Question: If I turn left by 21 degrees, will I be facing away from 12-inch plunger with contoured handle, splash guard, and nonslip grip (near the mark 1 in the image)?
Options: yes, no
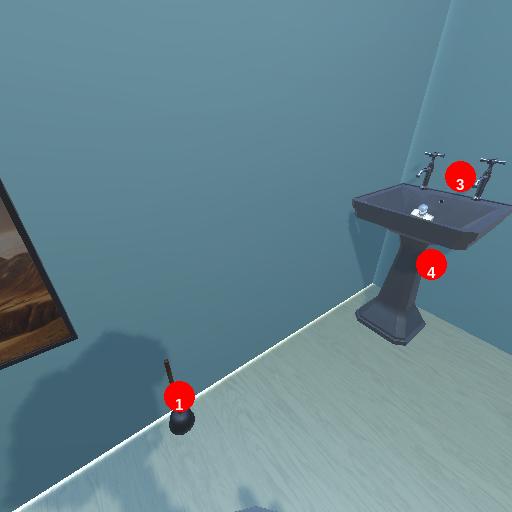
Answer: yes